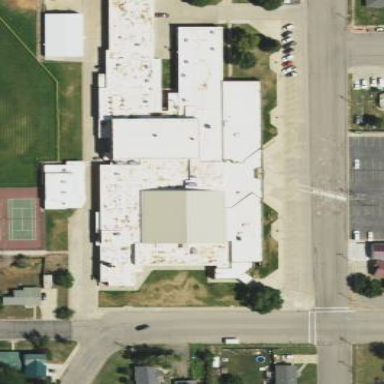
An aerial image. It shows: School building.